Question: Guys I'm new to Android actually, i created an android UI with eclipse, its look like this(image), it is not a real android UI, how can i get android real element styles? Guys please help out me. I'm using android 4.01 project.
My main.xml is as follows
Please look at this screenshot:

'''
<?xml version="1.0" encoding="utf-8"?>
<LinearLayout xmlns:android="http://schemas.android.com/apk/res/android"
android:layout_width="wrap_content"
android:layout_height="fill_parent"
android:orientation="vertical" >
<TextView
android:layout_width="fill_parent"
android:layout_height="wrap_content"
android:text="@string/hello" />
<TextView
android:id="@+id/textView1"
android:layout_width="wrap_content"
android:layout_height="wrap_content"
android:text="TextView" />
<Button
android:id="@+id/button1"
android:layout_width="wrap_content"
android:layout_height="wrap_content"
android:text="Button" />
<ToggleButton
android:id="@+id/toggleButton1"
android:layout_width="wrap_content"
android:layout_height="wrap_content"
android:text="ToggleButton" />
<CheckBox
android:id="@+id/checkBox1"
android:layout_width="wrap_content"
android:layout_height="wrap_content"
android:text="CheckBox" />
<RadioButton
android:id="@+id/radioButton1"
android:layout_width="wrap_content"
android:layout_height="wrap_content"
android:text="RadioButton" />
<Spinner
android:id="@+id/spinner1"
android:layout_width="match_parent"
android:layout_height="wrap_content" style="@drawable/ic_launcher"/>
</LinearLayout>
'''
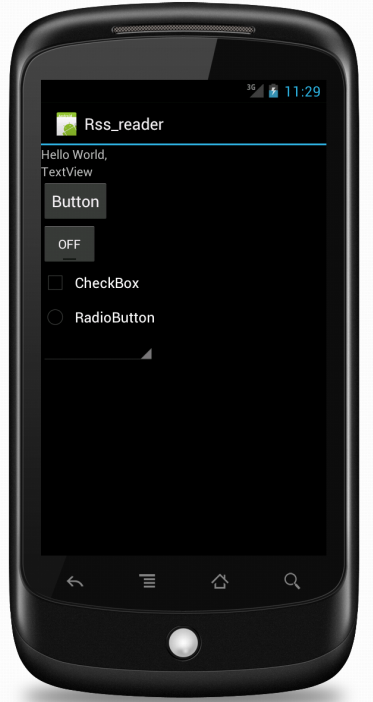
Answer: Change your android project to 3.0 or 2.3, maybe this will help you